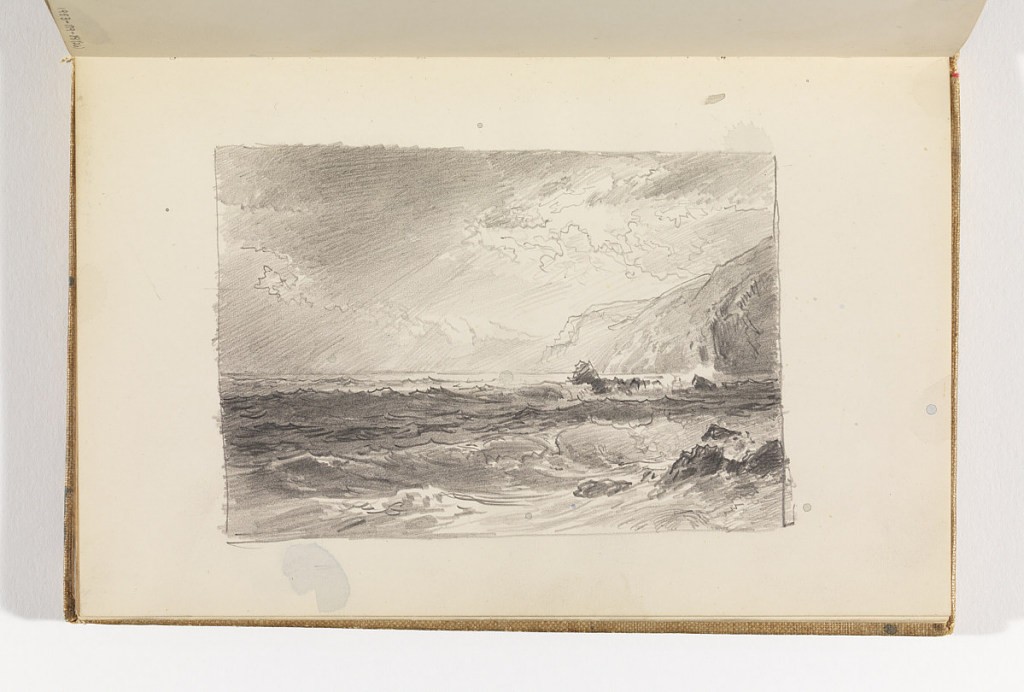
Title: Dramatic Study of Ocean, Cliff, and Light-filled Sky
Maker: William Trost Richards, American, 1833–1905
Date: after 1878
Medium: Graphite on cream wove paper
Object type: Sketchbook folio
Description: Rough ocean crashing against rocks in right foreground, cliffs at right.